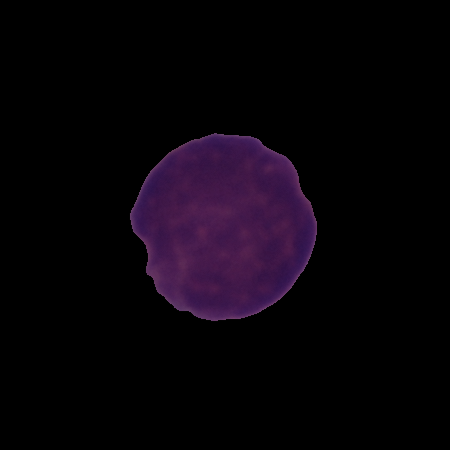
Label: cancer